Question: I am newbie for the Java and currently learning java based on the oracle java tutorial as link below :
<URL>
'''
public class Rectangle {
public int width = 0;
public int height = 0;
public Point origin;
// four constructors
public Rectangle() {
origin = new Point(0, 0);
}
public Rectangle(Point p) {
origin = p;
}
public Rectangle(int w, int h) {
origin = new Point(0, 0);
width = w;
height = h;
}
public Rectangle(Point p, int w, int h) {
origin = p;
width = w;
height = h;
}
// a method for moving the rectangle
public void move(int x, int y) {
origin.x = x;
origin.y = y;
}
// a method for computing the area of the rectangle
public int getArea() {
return width * height;
}
}
'''
Based on the code above, it was stated in the web as below:
'''
Rectangle rectOne = new Rectangle(originOne, 100, 200);
'''
This calls one of Rectangle's constructors that initializes origin to originOne. Also, the constructor sets width to 100 and height to 200. Now there are two references to the same Point object--an object can have multiple references to it, as shown in the figure:

My Question is , is the image above represent the code correctly? I
believe the origin and origineOne should be vice-versa in the diagram since it initializes origin to originOne. Correct me if i am wrong.
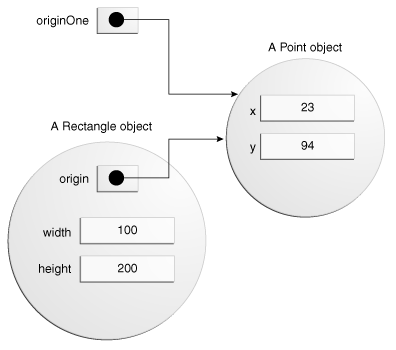
Answer: Yes , the image represents the code correctly.we can have any number of references pointing to the same Object.
Taking the image into account <URL>
there is Point Object which is initialized as x=23, y=94.
Basically "Point" is a class .
During initialization
'''
Point originOne = new Point(23,94);
'''
An object of Point class is created in your java's JVM which takes up particular amount of Memory.the Object reference "originOne" contains memory address of Object "Point"
To refer to this memory location we use "object references" which in this case is originOne. so, we can have any number of references.
'''
Rectangle rectOne = new Rectangle(originOne, 100, 200);
'''
this calls the following constructor
'''
public Rectangle(Point p, int w, int h) {
origin = p;
width = w;
height = h;
}
'''
now "originOne's" value is copied to rectangle's variable "origin" .
thus origin now becomes object Reference of object Point.
they refer to the same object (same memory address) where x=23, y=94
try printing object reference it will give you:-
Proper classname@hexadecimal hashcode of memory location
For better understanding assume an
1>Object to be Human
2>object Reference to a name .
Let human's name be Alan officially and his pet name be paul .
but paul or Alan it still refers to same Human Being.
i hope you understood it now.